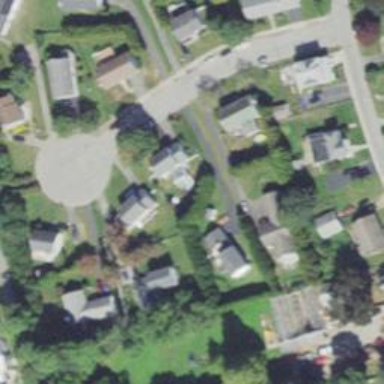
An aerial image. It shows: Residential driveway used as service road.